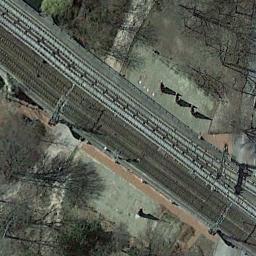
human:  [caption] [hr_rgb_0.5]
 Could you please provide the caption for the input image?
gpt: These railways go through a clearing .

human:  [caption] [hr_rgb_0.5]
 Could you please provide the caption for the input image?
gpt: There are two trains passing by in the picture .

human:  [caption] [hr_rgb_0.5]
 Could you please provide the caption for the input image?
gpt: The railway is on the bare land next to some trees .

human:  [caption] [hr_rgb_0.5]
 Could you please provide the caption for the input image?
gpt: There are many trees beside the railway .

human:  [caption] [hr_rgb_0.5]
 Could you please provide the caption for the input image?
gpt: There are some withered trees beside the railway .